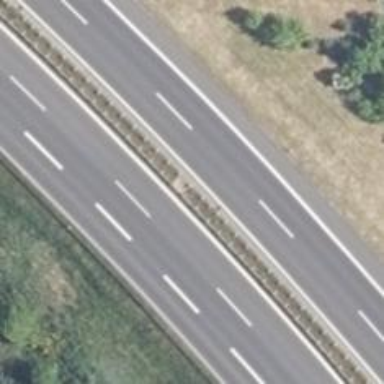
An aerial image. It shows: Trunk motorroad.